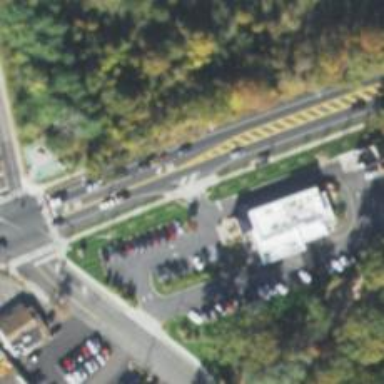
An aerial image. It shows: Crossing road.